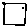
Label: square